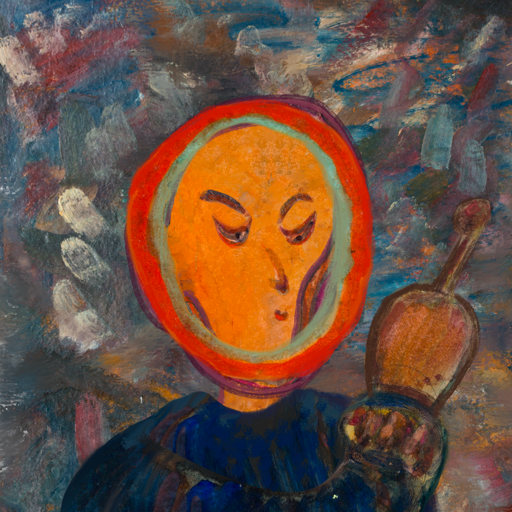
Background: Boggyland, Head And Neck Side: Hypocrite_w_Hair, Face Side: Hypocrite, Bust: Pipe, Hair Side: Sisters, Head Accessory: Blank, Second Necklace: Blank, Necklace: Blank, Baby: Blank